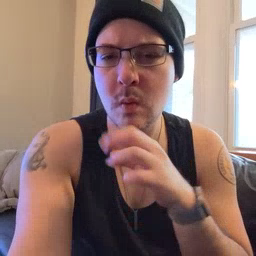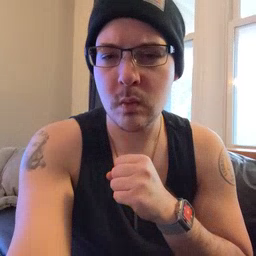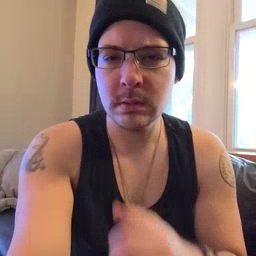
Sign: old